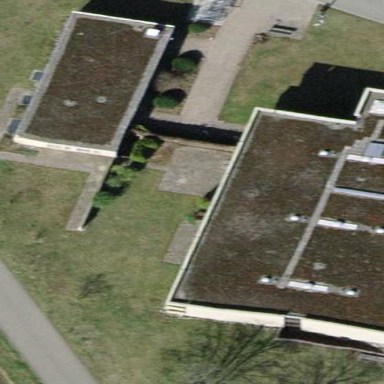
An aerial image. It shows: Hospital building with flat roof.